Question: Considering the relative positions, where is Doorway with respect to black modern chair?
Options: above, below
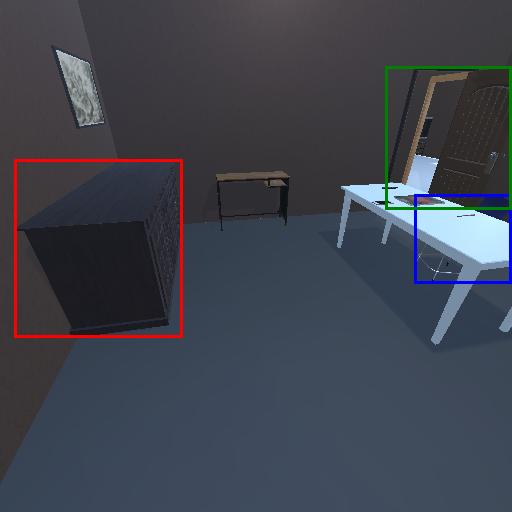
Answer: above